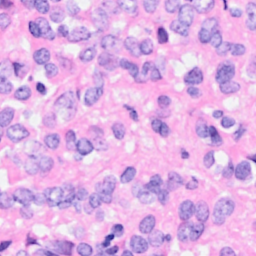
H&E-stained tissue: Breast